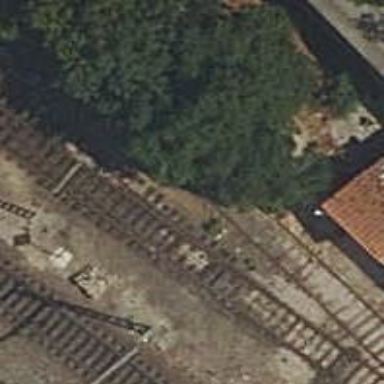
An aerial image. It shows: Railway switch.